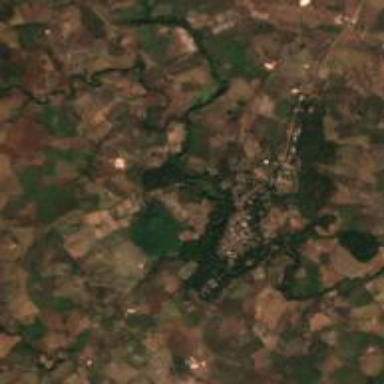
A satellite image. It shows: Village.